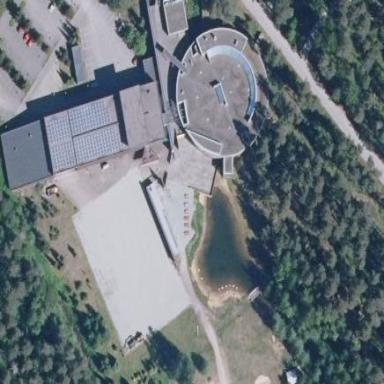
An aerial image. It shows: Public museum.